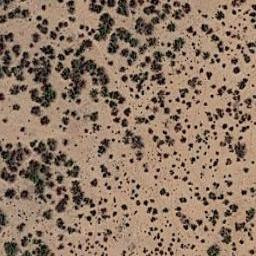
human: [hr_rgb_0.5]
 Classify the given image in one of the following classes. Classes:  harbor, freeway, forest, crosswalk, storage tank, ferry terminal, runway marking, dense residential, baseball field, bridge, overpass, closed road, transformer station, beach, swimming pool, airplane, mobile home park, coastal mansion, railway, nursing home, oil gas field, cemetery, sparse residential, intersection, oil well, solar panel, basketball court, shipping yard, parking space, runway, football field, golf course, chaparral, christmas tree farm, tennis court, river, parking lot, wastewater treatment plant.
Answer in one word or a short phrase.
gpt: chaparral